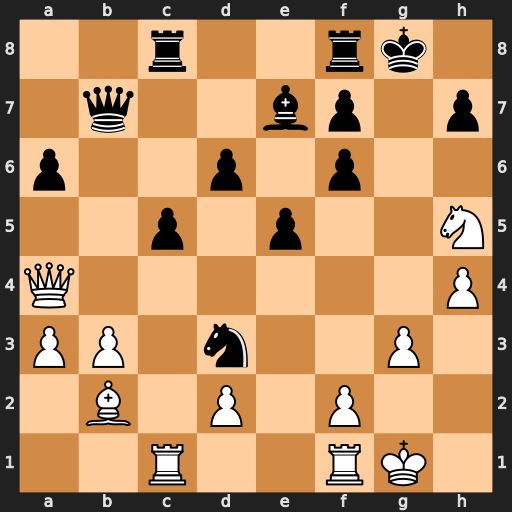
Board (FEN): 2r2rk1/1q2bp1p/p2p1p2/2p1p2N/Q6P/PP1n2P1/1B1P1P2/2R2RK1
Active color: w
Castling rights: -
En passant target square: -
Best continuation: Qg4+ Kh8 Qg7#